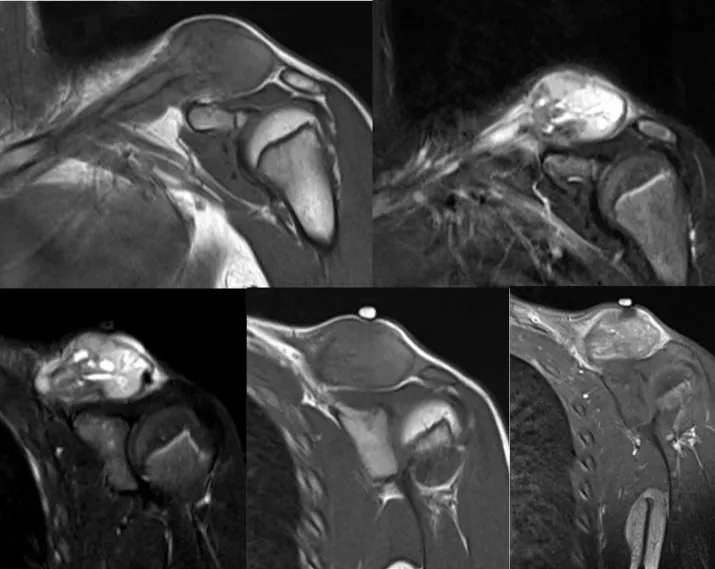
MRI of the shoulder revealing a 10.1 x 4.1 x 3.3-cm expansible intramedullary lesion on the left clavicle bone with intermediate T1 heterogeneous signal and low hyper T2 with heterogeneous enhancement, which likely corresponded to Ewing sarcoma.
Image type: radiology (mri)